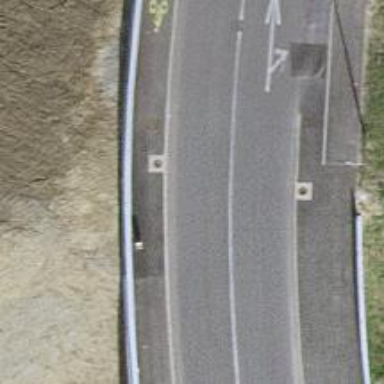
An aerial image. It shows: Secondary road with cycle track alongside.